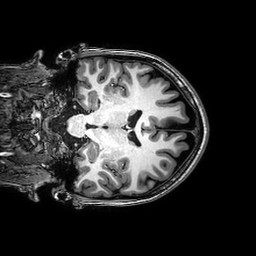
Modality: T1w
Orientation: coronal
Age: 20
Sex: female
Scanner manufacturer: philips
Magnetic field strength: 3 T
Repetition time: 0.008211 s
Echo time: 0.00377 s